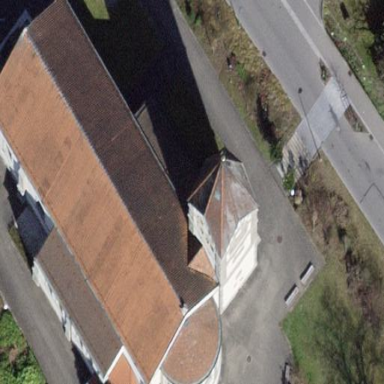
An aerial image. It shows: Church which is place of worship.